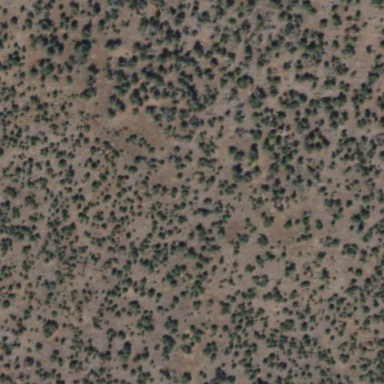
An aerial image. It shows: Patch of scrub vegetation.